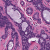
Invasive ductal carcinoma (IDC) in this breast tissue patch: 0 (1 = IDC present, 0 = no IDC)